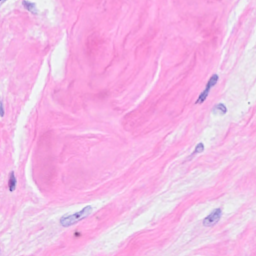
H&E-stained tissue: Breast